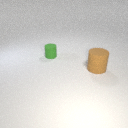
small green rubber cylinder to the left of large brown rubber cylinder